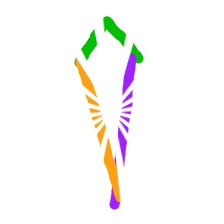
Shape: kite